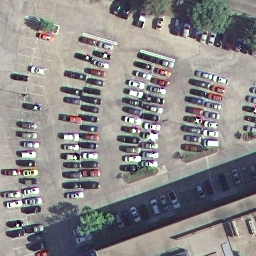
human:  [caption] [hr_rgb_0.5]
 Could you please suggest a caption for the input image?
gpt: It is a parking lot with many cars fanned out and some parking spots are free .

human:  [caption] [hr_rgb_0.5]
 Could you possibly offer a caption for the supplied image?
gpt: Many cars fanned out with some empty parking spaces in the parking lot .

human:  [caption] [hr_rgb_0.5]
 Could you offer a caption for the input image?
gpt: Lots of cars fanned out in the parking lot .

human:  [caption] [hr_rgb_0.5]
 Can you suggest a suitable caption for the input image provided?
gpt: Lots of cars are fanned out in the parking lot .

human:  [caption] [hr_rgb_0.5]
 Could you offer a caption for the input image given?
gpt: Many cars fanned out with some free parking spots in the parking lot .